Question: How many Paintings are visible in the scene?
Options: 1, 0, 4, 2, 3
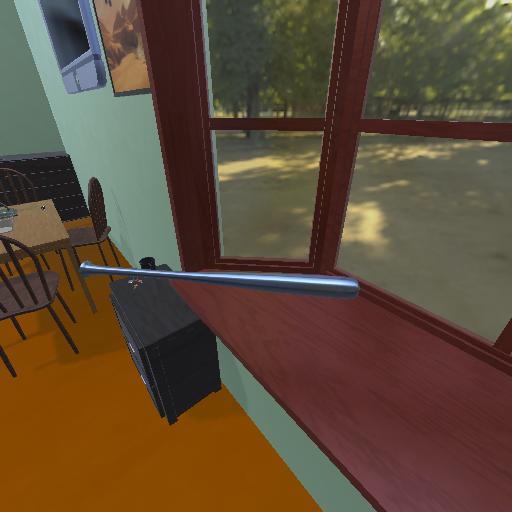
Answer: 1